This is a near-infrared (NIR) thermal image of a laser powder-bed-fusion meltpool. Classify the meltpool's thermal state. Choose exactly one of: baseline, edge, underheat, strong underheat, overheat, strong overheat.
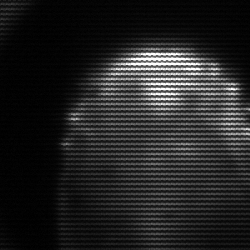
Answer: edge